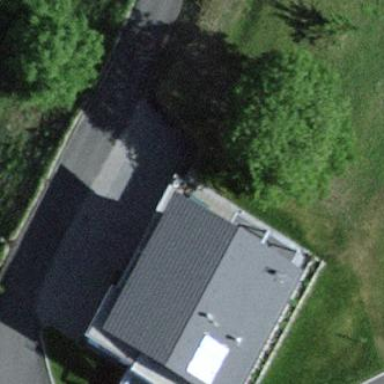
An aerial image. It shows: Simple and straightforward house.